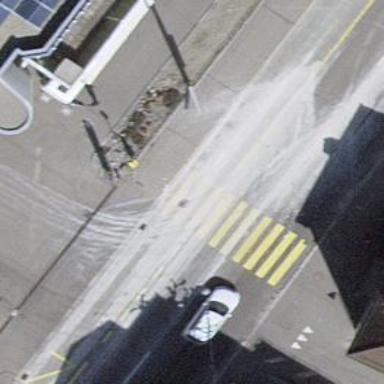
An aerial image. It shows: Marked road crossing.